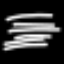
Label: line